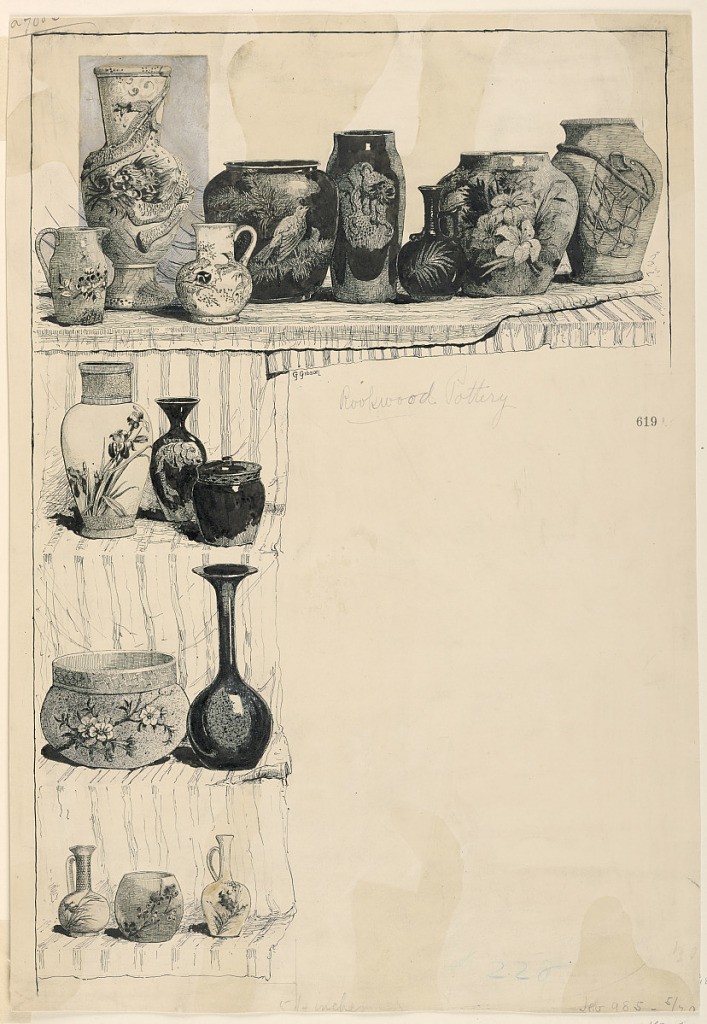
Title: Rookwood Pottery
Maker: George Gibson, American, b. England, 1820–1896
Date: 1886
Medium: Pen and ink, brush and black and brown watercolor, grey gouache, graphite on illustration board
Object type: Drawing
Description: Groups of pottery arranged on four shelves, along the top of the page and to the left.